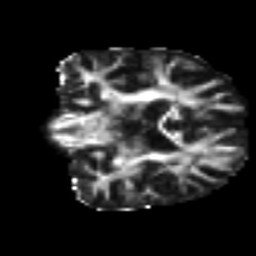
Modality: FA
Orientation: coronal
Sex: male
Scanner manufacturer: ge
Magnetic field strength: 3 T
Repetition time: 7 s
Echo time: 0.08 s